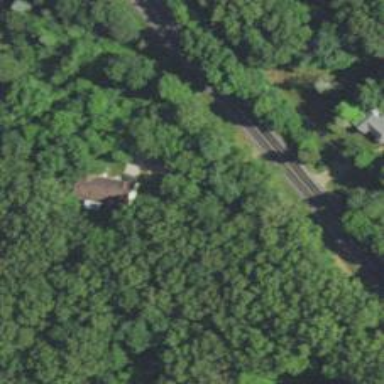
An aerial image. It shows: Driveway leading to service road.